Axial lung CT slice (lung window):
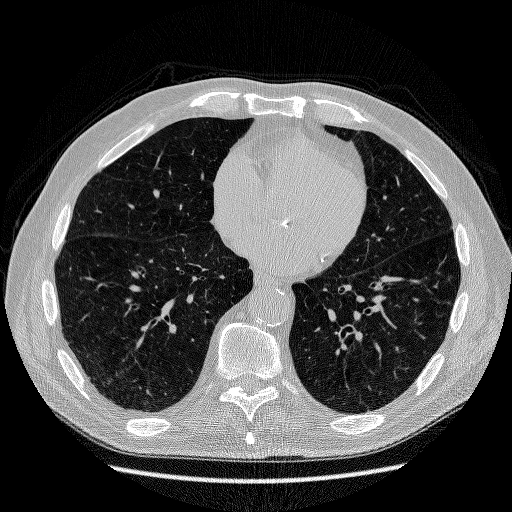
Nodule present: no